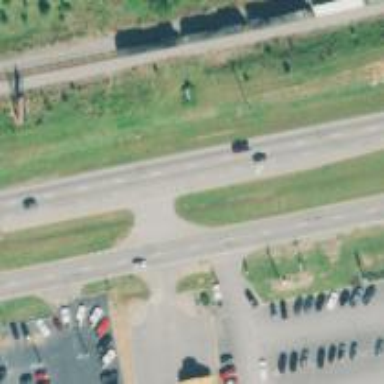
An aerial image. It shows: Trunk link road with asphalt surface.